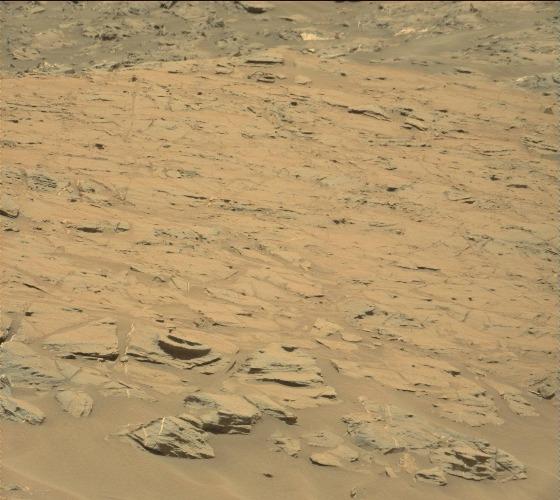
Terrain classes present: Bedrock, Gravel / Sand / Soil, Rock, Shadow